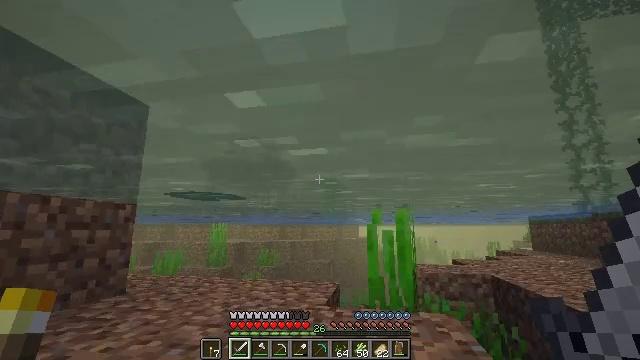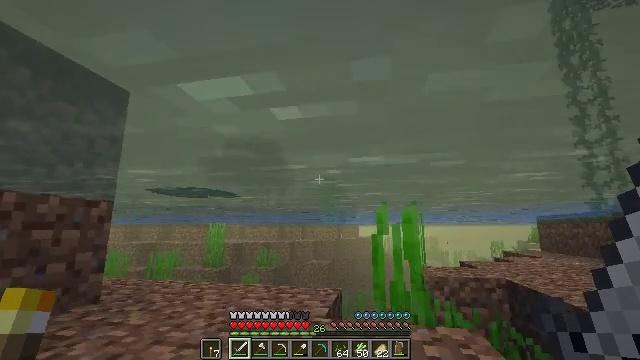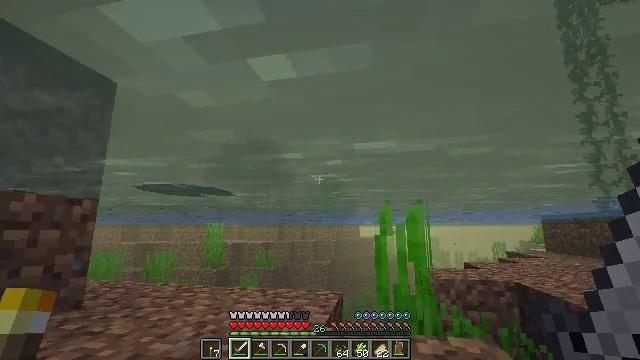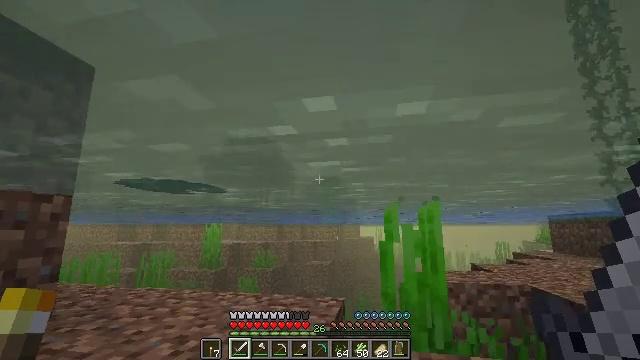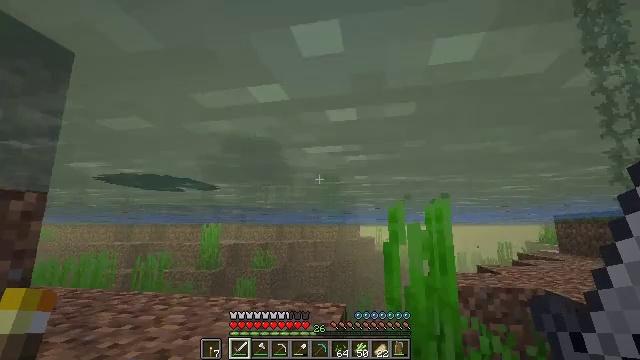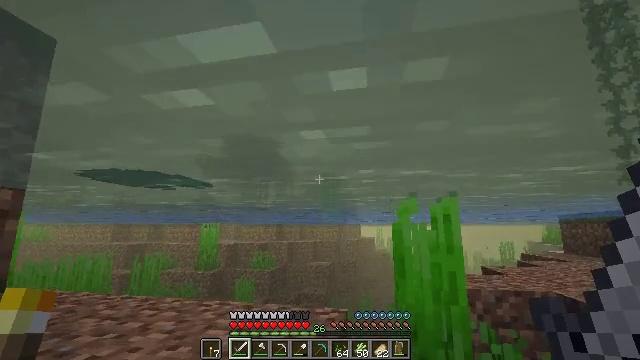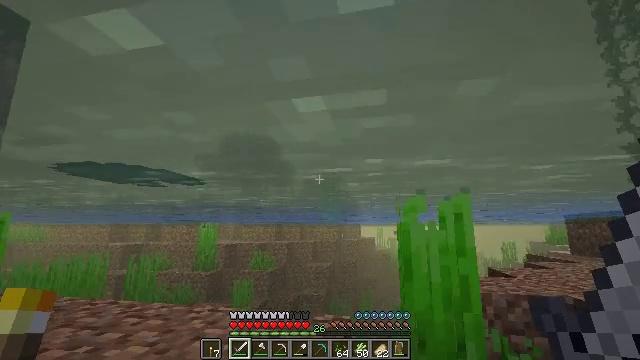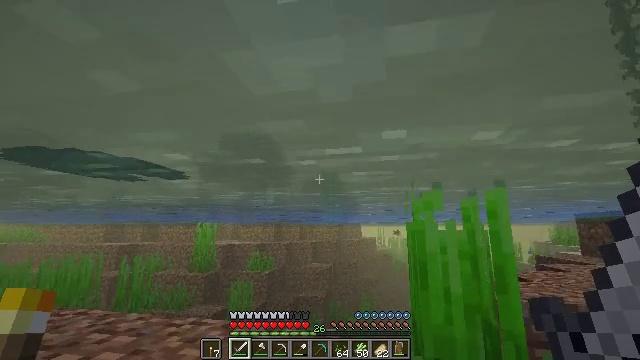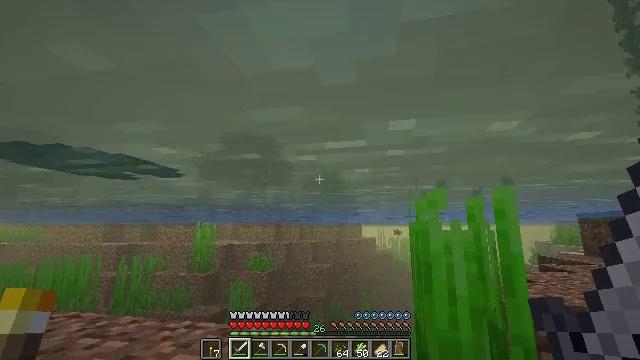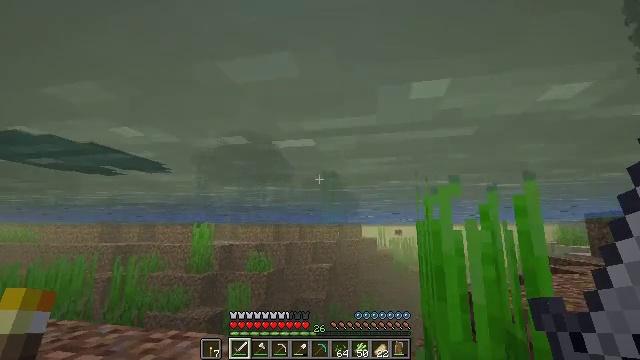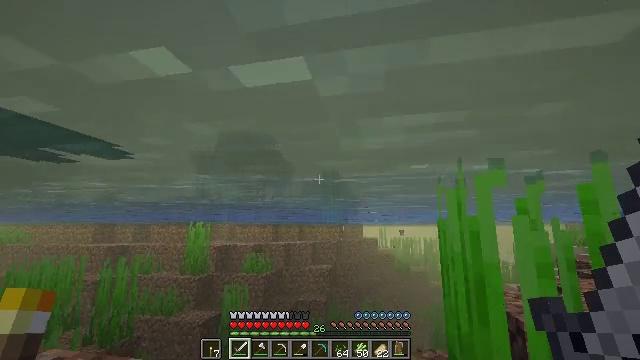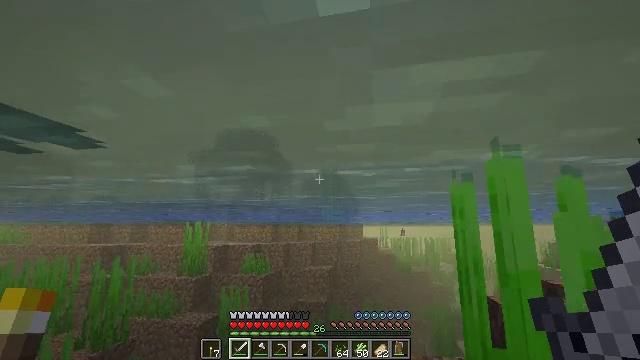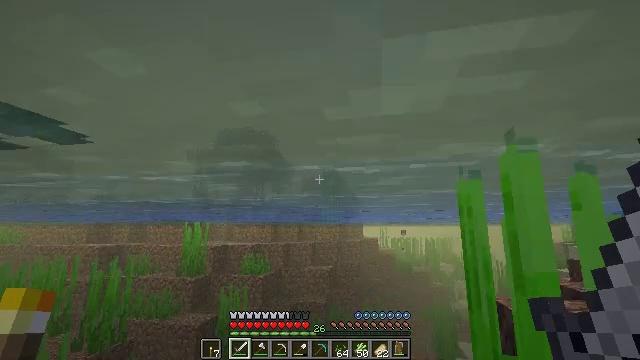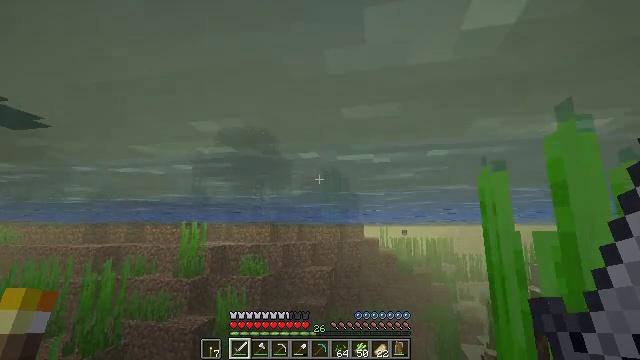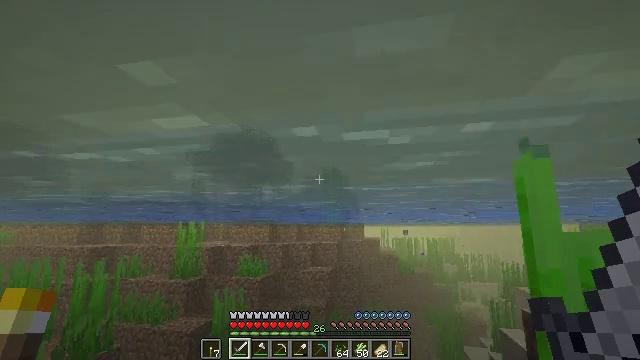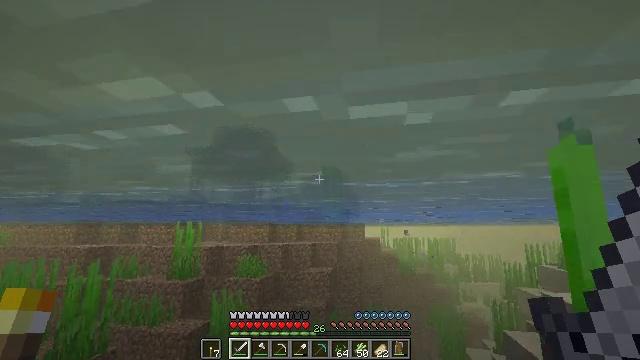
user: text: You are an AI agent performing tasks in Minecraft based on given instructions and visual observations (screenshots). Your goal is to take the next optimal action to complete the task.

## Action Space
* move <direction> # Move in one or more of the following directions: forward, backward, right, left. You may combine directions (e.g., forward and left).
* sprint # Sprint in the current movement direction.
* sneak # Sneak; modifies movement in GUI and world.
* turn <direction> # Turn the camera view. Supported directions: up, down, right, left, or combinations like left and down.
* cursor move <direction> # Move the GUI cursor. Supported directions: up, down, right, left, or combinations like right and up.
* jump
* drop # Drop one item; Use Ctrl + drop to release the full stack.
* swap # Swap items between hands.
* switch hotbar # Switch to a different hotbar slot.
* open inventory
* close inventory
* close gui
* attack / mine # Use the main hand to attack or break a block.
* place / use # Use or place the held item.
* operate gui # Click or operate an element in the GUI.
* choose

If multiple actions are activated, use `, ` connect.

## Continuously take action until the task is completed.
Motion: motion action
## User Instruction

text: Collect sugar cane near water sources.
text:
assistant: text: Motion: move forward, sprint
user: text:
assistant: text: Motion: move forward, sprint
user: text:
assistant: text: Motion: move forward, sprint
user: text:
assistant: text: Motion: move forward, sprint
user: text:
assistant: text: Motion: move forward, sprint
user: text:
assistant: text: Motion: move forward, sprint
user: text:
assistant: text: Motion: move forward, sprint
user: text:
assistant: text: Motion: move forward, sprint
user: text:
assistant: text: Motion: move forward, sprint
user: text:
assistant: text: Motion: move forward, sprint
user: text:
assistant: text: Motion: move forward, sprint
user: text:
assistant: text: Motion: move forward, sprint
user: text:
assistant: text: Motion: move forward, sprint
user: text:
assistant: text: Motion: move forward, sprint
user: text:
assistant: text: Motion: move forward, sprint
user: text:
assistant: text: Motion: move forward, sprint
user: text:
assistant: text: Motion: move forward, sprint
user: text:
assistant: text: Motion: move forward, sprint
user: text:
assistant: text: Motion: move forward, sprint
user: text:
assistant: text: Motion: move forward, sprint
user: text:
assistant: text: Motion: move forward, sprint
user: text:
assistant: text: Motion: move forward, sprint
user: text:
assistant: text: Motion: move forward, sprint
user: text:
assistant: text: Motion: move forward, sprint
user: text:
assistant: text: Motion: move forward, sprint
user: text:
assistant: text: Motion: move forward, sprint
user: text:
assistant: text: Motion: move forward, sprint
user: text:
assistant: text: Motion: move forward, sprint
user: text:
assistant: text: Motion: move forward, sprint
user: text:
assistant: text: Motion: move forward, sprint